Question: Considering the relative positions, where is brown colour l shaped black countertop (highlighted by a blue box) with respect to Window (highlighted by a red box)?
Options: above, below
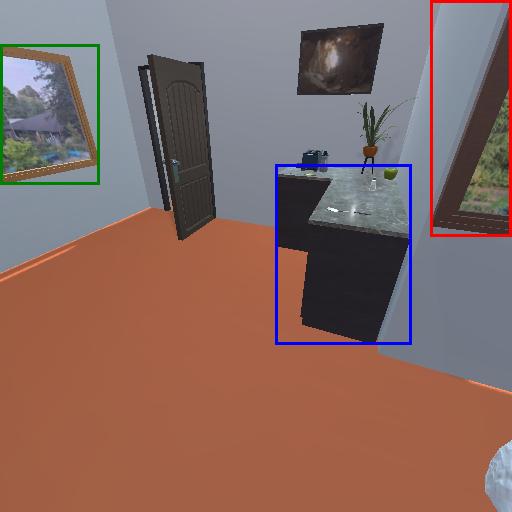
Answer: above